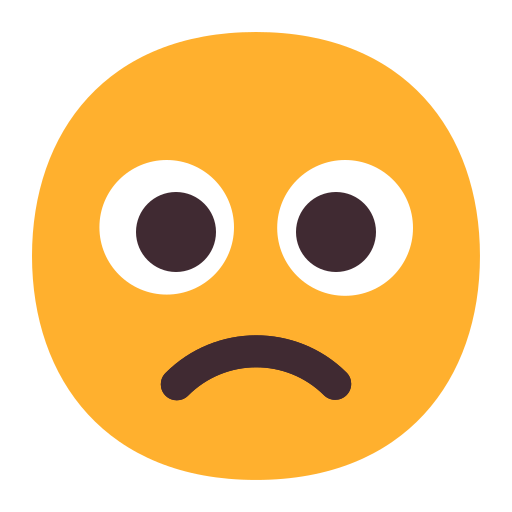
slightly frowning face flat